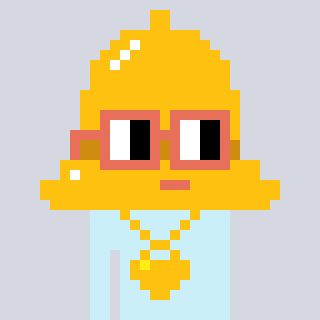
a pixel art character with square orange glasses, a bell-shaped head and a cold-colored body on a cool background